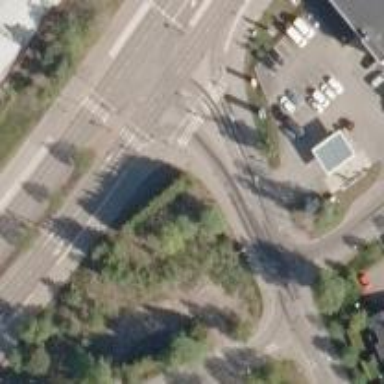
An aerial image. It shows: Asphalt cycleway with crossing.